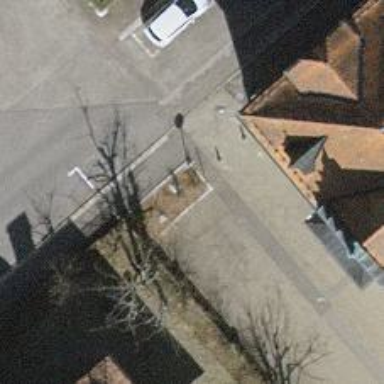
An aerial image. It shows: Bollard barrier.